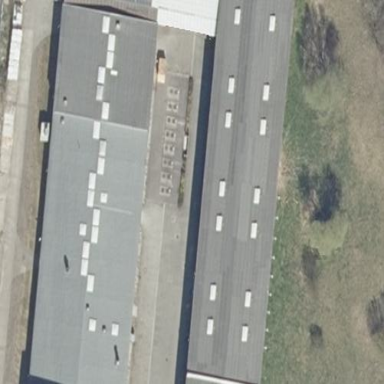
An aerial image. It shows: Industrial building.